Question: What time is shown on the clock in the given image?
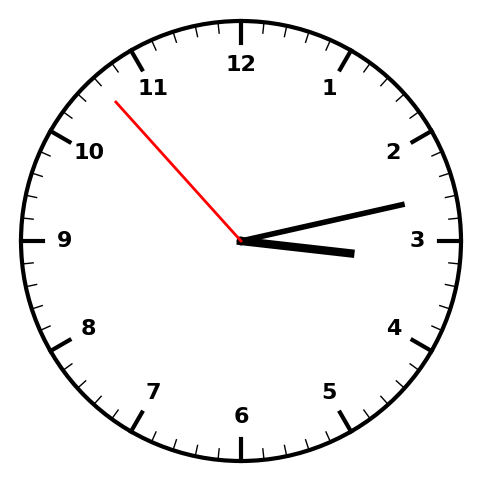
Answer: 03:12:53